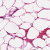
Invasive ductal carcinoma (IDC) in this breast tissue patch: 1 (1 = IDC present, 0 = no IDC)